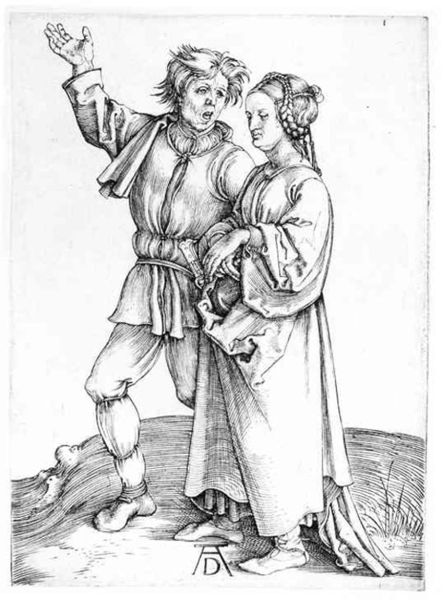
Titel: Der junge Bauer und seine Frau
Künstler: Albrecht Dürer
Standort: Karlsruhe
Institution: Staatliche Kunsthalle Karlsruhe
Schlagwörter: hand, mann, landschaft, menschen, frau, frisur, geste, grau, kleid, mund, nase, reden, schwarz, skizze, weiss, zeichnung, gras, gürtel, weg, wiese, gespräch, tanz, alt, hemd, hose, jacke, arm, band, böse, falten, kleidung, kragen, messer, stehen, stein, steine, hände, porträt, signatur, erde, gräser, hügel, gehen, pfad, boden, gewand, haare, mantel, stehend, familie, paar, personen, blatt, gesang, person, locken, renaissance, bauern, schürze, bein, holzschnitt, schuhe, zöpfe, bäuerin, grafik, graphik, hof, sprechen, weib, zopf, riemen, streifen, bauch, hochsteckfrisur, ad, zeigen, schwanger, bauer, pärchen, gang, spaziergang, druck, lithographie, schnitt, initialen, monogramm, schraffur, schwarz weiß, radierung, stich, schwert, streit, säbel, waffe, kittel, degen, gestik, schritt, schuh, ehepaar, ehe, eheleute, gestus, pantoffel, singen, geflochten, schreien, leder, dolch, mittelalter, wams, erhoben, schreiten, gebunden, diskussion, dürer, kupferstich, ärger, erklären, holzschuhe, schue, frühe neuzeit, albrecht, albrecht dürer, erzählung, vortrag, minne, minnesänger, barde, geand, beinkleid, seriendruck, flecht, junker, albrecht dürrer, adolf, alfred, zeigt, zopg, zkizze, pfa, schwaz weiß, streiten, a, d, f, schreit, schanger, wiese+, #dürer, adolf dürer, binkleid